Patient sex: M
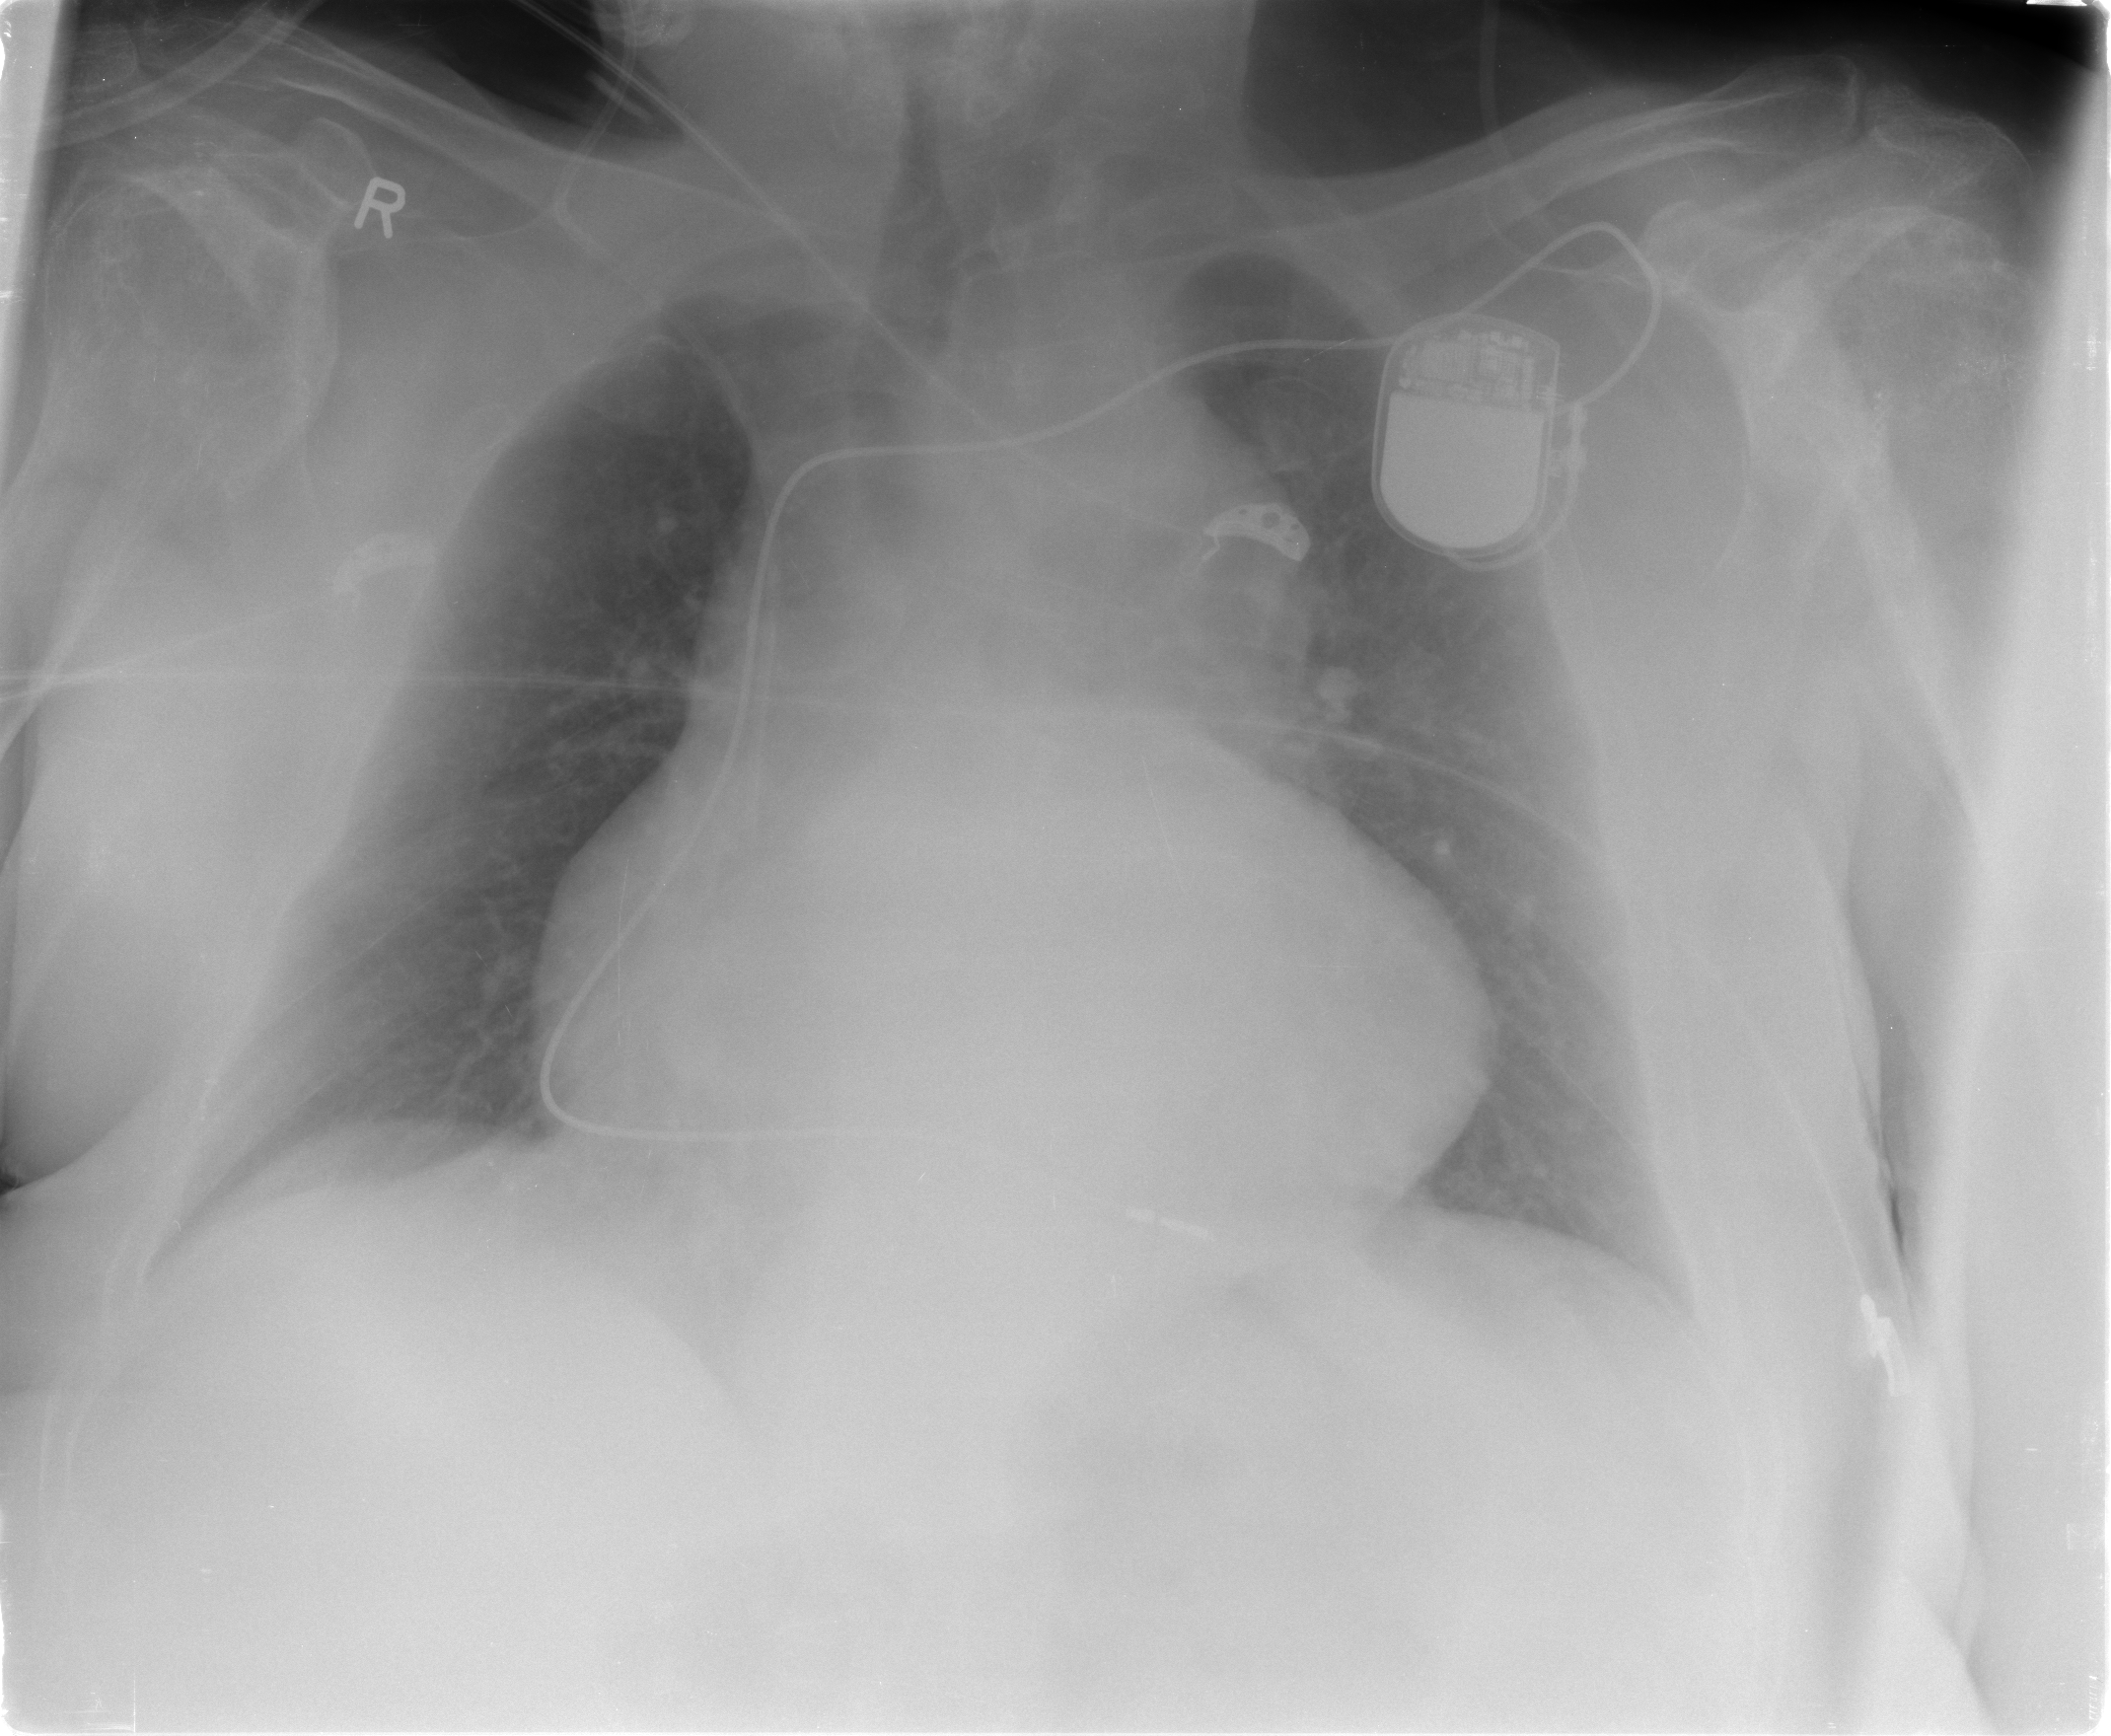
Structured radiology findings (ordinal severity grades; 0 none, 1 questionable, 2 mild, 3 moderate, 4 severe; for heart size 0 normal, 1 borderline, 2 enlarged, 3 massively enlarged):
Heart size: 2
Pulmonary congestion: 0
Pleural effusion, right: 0
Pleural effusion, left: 0
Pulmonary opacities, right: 0
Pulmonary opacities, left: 0
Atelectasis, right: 0
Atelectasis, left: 2